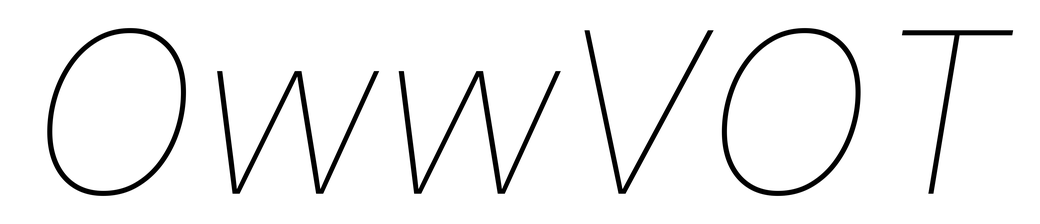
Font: Inter-Italic_Thin_Italic